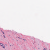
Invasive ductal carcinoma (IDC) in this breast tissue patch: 1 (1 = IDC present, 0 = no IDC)